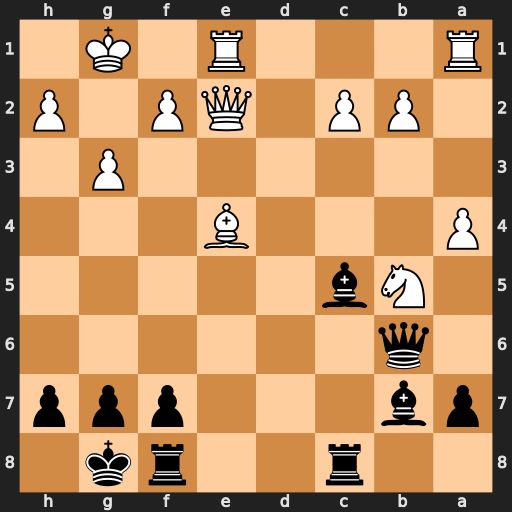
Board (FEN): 2r2rk1/pb3ppp/1q6/1Nb5/P3B3/6P1/1PP1QP1P/R3R1K1
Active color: b
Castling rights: -
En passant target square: -
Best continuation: Bxe4 b4 Bxb4 Qxe4 Bxe1